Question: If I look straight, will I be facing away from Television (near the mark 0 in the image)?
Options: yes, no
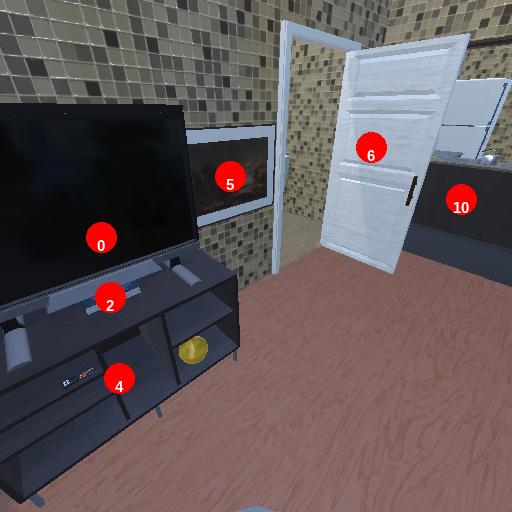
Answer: yes